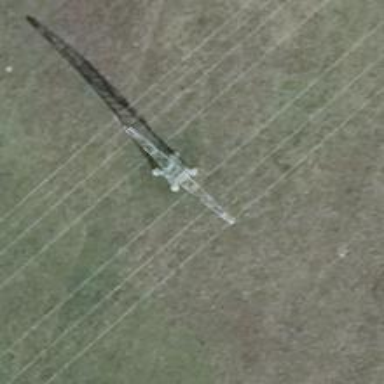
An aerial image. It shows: Power tower.